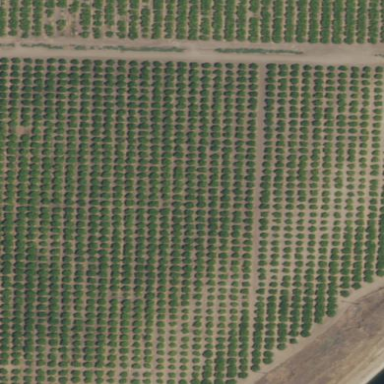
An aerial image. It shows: Orchard filled with lemon trees.